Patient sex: M
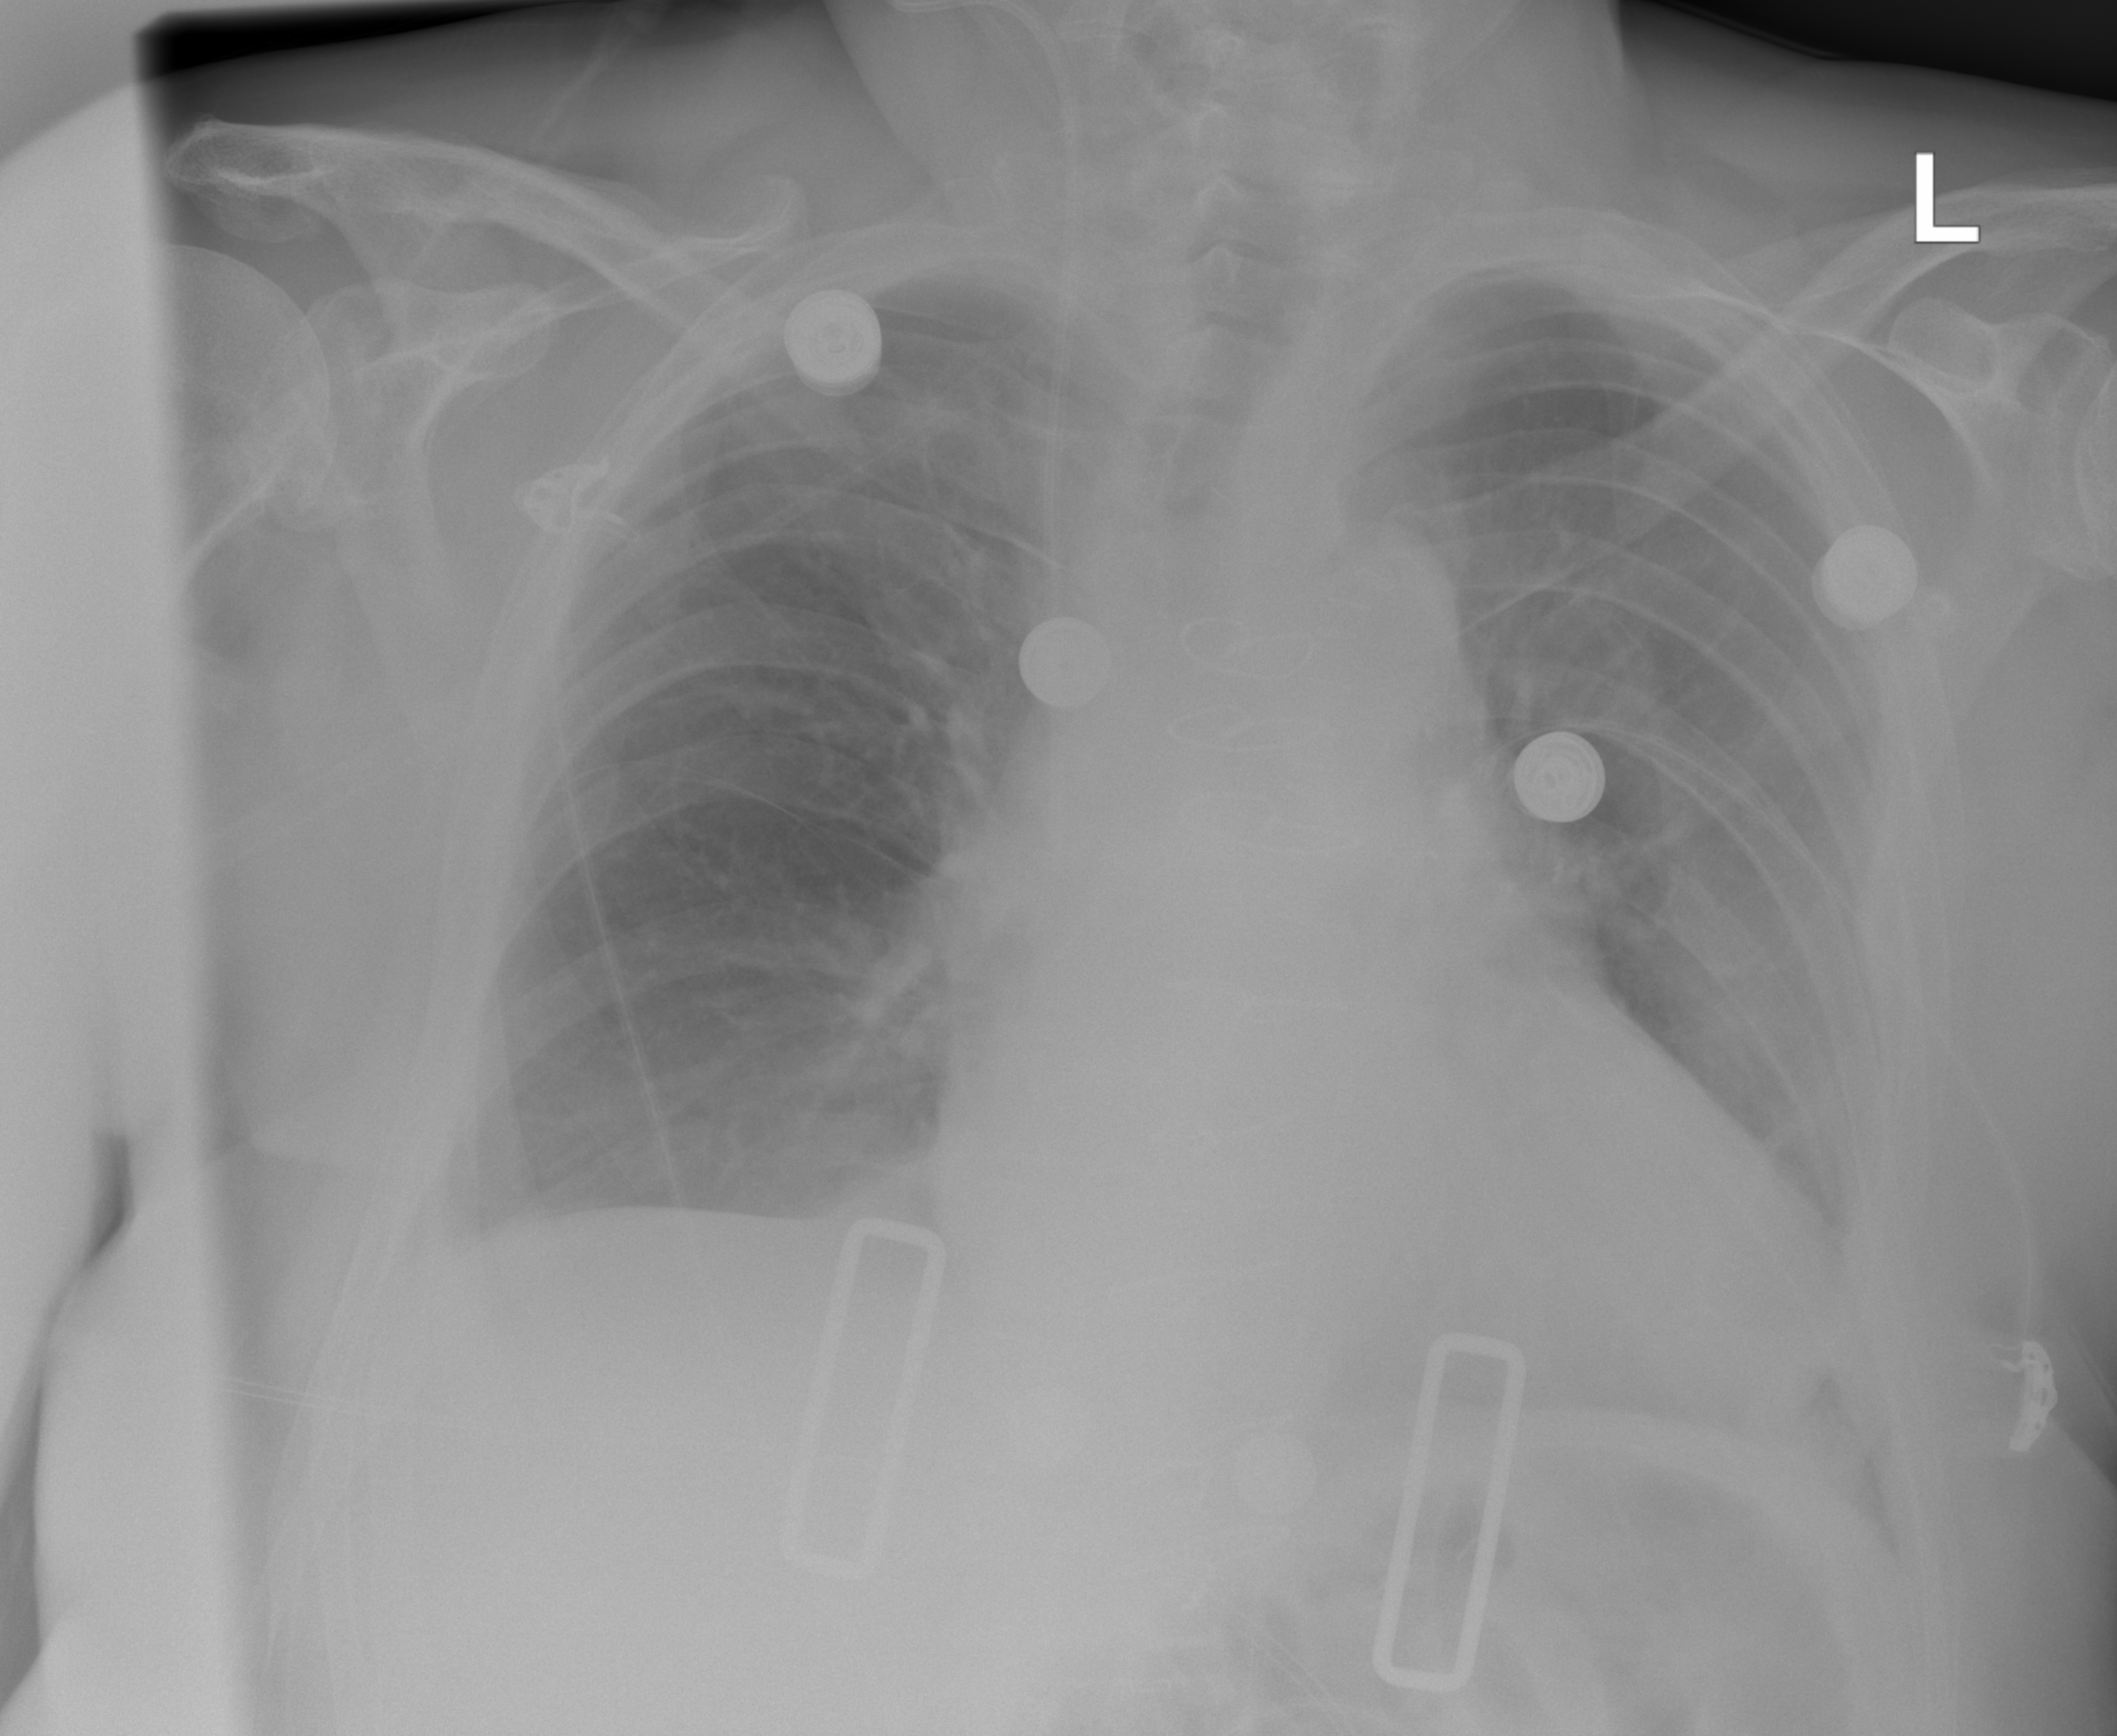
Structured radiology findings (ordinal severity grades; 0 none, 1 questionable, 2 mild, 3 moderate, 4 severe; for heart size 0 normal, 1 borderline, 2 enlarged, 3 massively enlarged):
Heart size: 2
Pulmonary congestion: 0
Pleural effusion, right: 2
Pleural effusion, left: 0
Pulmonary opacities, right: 0
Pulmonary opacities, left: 0
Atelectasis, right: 0
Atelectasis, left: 2